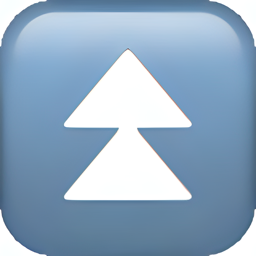
Name: black up pointing double triangle
Emoji: ⏫
Group: Symbols
Sub-group: av-symbol